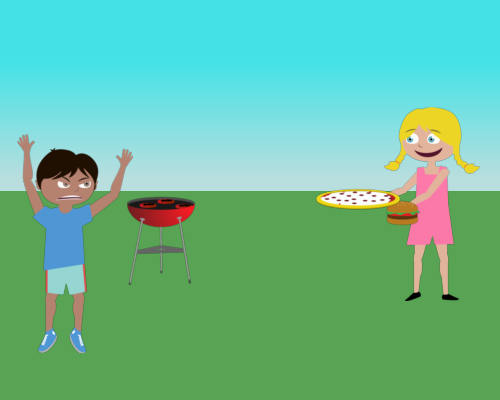
on the left there is an angry bot with his hands up and on his left there is a bbq and on the right there is a happy girl holding a pizza in her right hand and a burger in her left hand